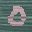
Label: 0